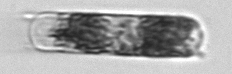
Label: Hemiaulus